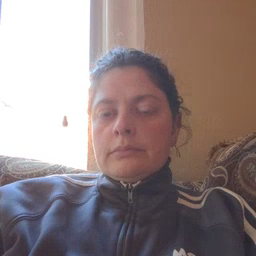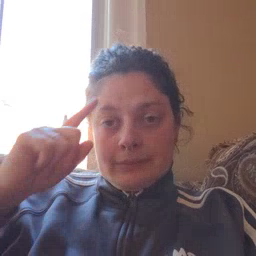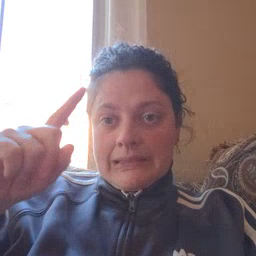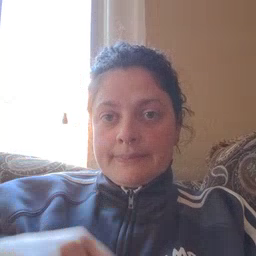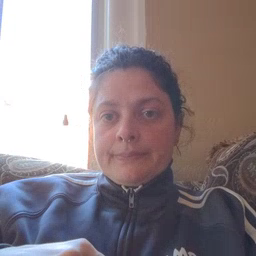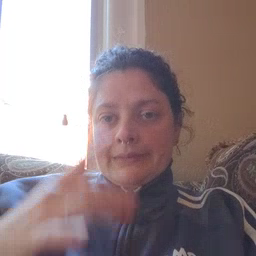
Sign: penny